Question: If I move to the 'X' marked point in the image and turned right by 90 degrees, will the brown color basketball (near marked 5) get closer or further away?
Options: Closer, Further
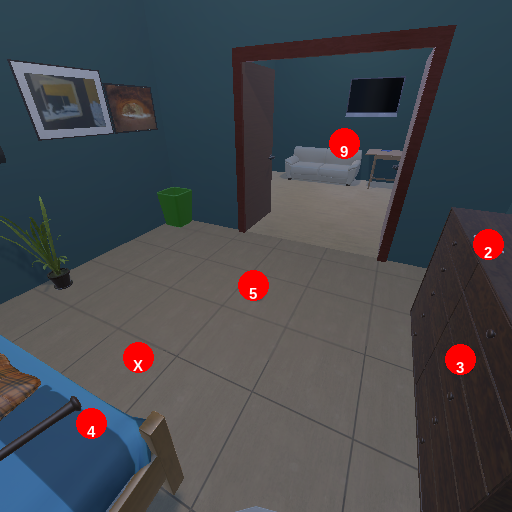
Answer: Closer